Interaction volume radius: 10 \u00c5
Interaction volume height: 20 \u00c5
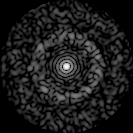
Disorder parameter: 0.8566